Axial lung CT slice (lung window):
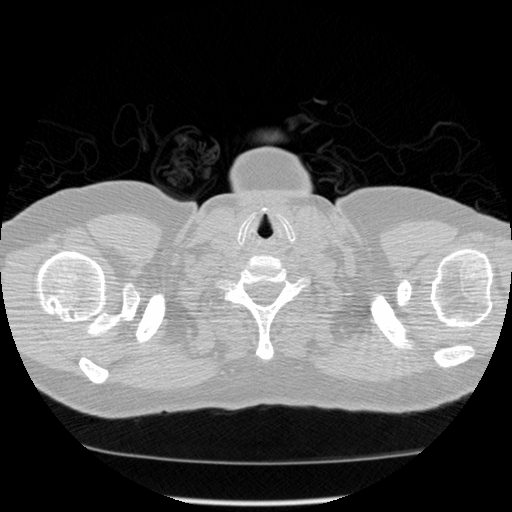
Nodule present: no